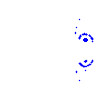
Particle: pion